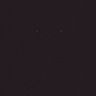
Metastatic tissue present: no